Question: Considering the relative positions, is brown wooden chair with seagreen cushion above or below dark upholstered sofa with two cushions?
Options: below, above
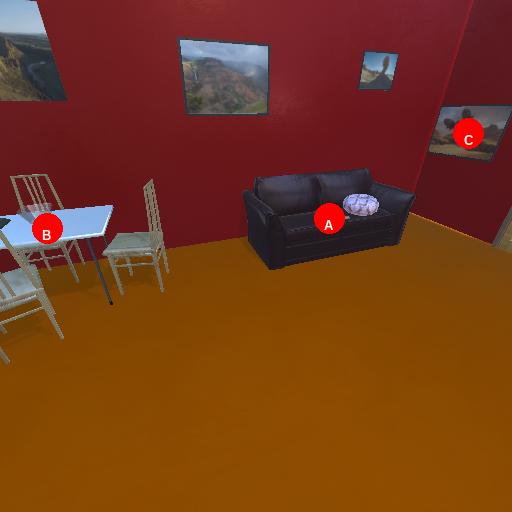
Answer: below